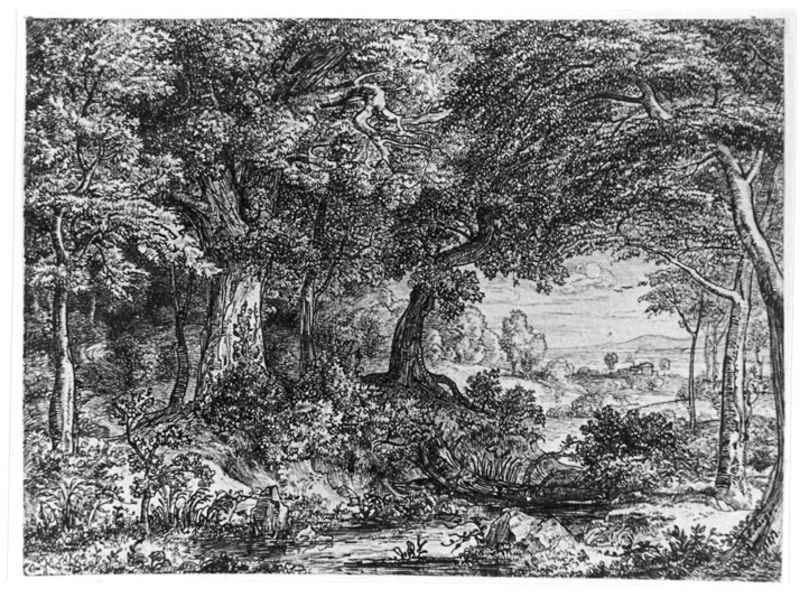
Titel: Ausblick aus dem Wald bei Rom
Künstler: Emil Lugo
Standort: Karlsruhe
Institution: Staatliche Kunsthalle Karlsruhe
Schlagwörter: baum, berg, blätter, dunkel, feder, felsen, himmel, laub, schatten, wasser, weiß, wolken, bäume, fluss, himmerl, landschaft, äste, blume, blumen, grau, hell, hintergrund, licht, schwarz, zeichnung, gras, haus, weg, wiese, mensch, stein, steine, ast, bach, baumstamm, birke, feld, ferne, gräser, horizont, hügel, natur, stamm, vögel, weite, wind, zweige, busch, büsche, gebüsch, sonne, sträucher, boden, sitzend, pflanzen, krone, tal, wald, berge, grafik, klein, linien, idylle, farblos, romantik, sturm, stämme, woken, baumkrone, baumkronen, tusche, detailliert, idyll, wälder, lichtung, druck, schwarz weiss, viele, druckgrafik, loch, radierung, stich, bleistift, viel, unterholz, wurzeln, buschwerk, romantisch, laubwald, dickicht, rinde, urwald, landscahft, dicht, eiche, gesträuch, gestrüpp, eichen, kupferstich, blätte, drucke, umgestürzt, voll, sta, baumsta, e, ü, umgestürzter baum, schönes wetter, landschauft, enstich, weg landschaft, rinde blätter, ungestürzt, blattwr, waldgrafik